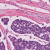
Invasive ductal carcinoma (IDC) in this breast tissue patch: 1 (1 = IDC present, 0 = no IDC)